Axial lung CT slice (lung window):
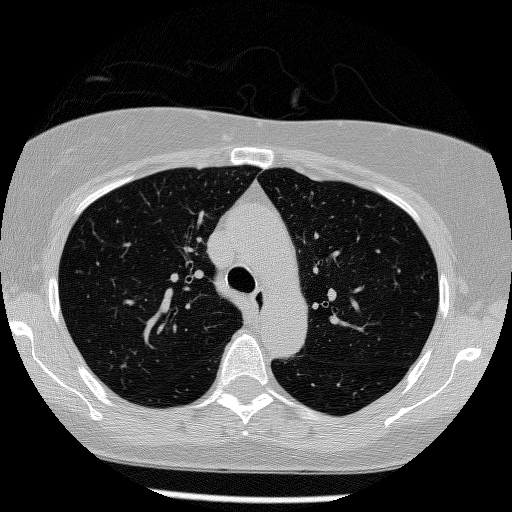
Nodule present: no